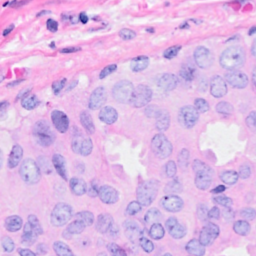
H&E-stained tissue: Breast